Field crop: maize
Growth stage: 2
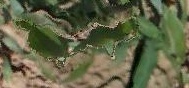
Species: maize